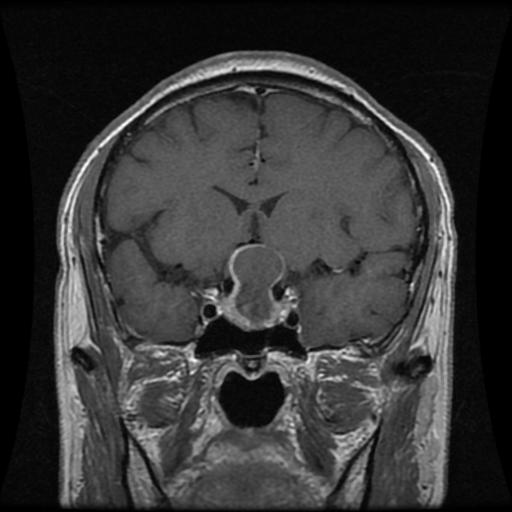
Label: pituitary